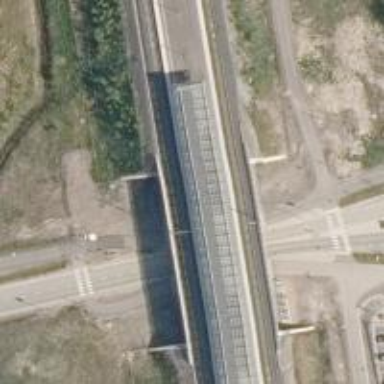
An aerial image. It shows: Bridge over railway with continuous electrified contact line.